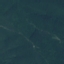
Label: Forest